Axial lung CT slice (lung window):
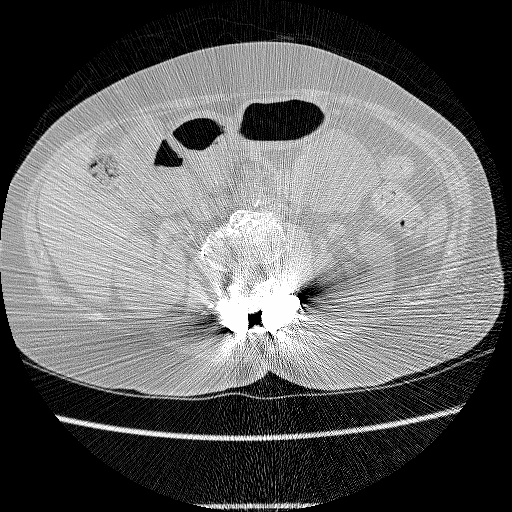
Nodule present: no